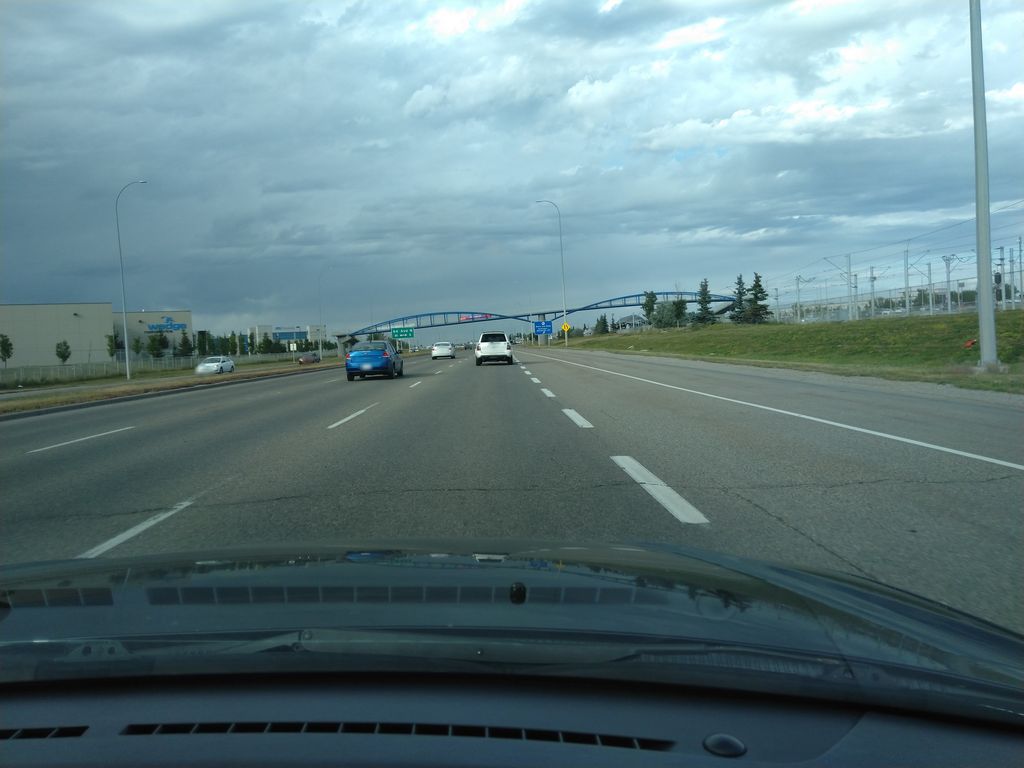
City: calgary